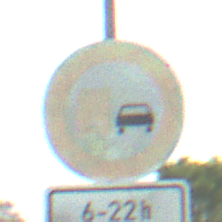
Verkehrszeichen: UeberholverbotKraftfahrzeuge
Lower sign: ZeitangabenMitBeschraenkungAufWochentage4
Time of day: MorningAfternoon
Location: Outdoor (Nature)
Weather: PartlyCloudy
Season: NotSpecified
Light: Natural